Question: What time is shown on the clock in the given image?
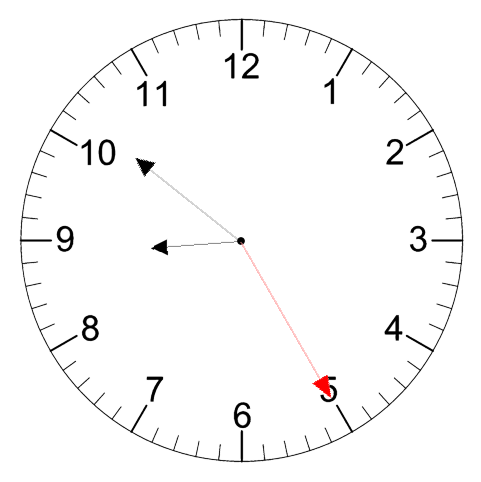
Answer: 08:51:25